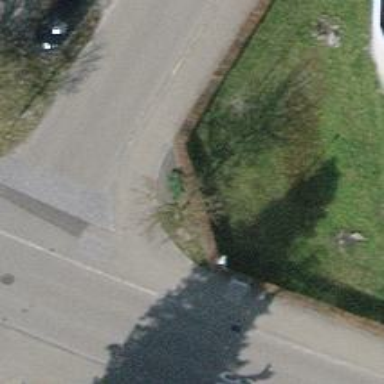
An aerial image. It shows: Bench.